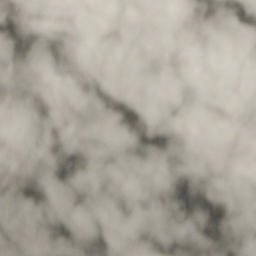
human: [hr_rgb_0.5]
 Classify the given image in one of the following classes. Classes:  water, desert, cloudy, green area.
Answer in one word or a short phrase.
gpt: cloudy